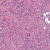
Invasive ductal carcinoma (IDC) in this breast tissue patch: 1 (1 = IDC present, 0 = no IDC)